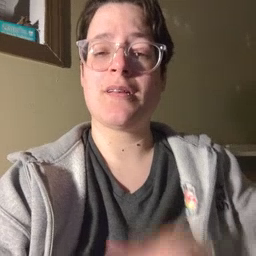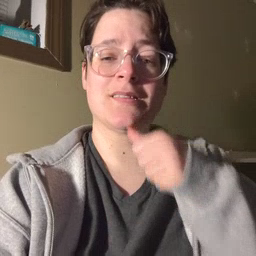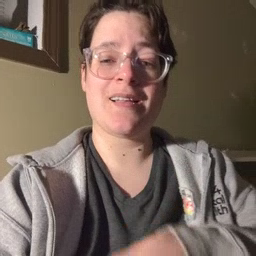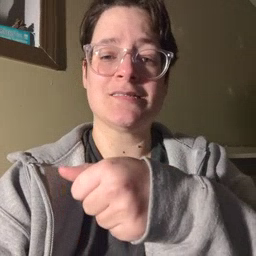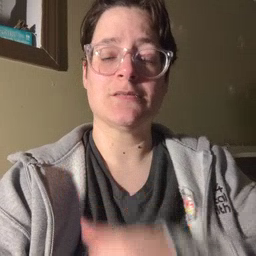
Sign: hide